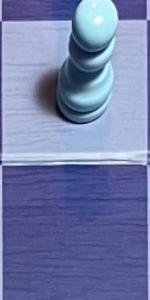
Label: Empty